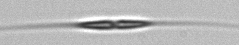
Label: Cylindrotheca